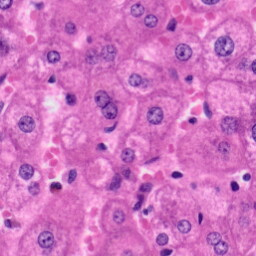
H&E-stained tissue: Liver